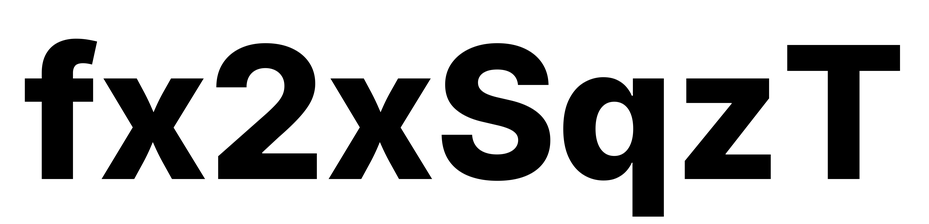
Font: Inter_ExtraBold